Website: lowes
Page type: newsletter-management
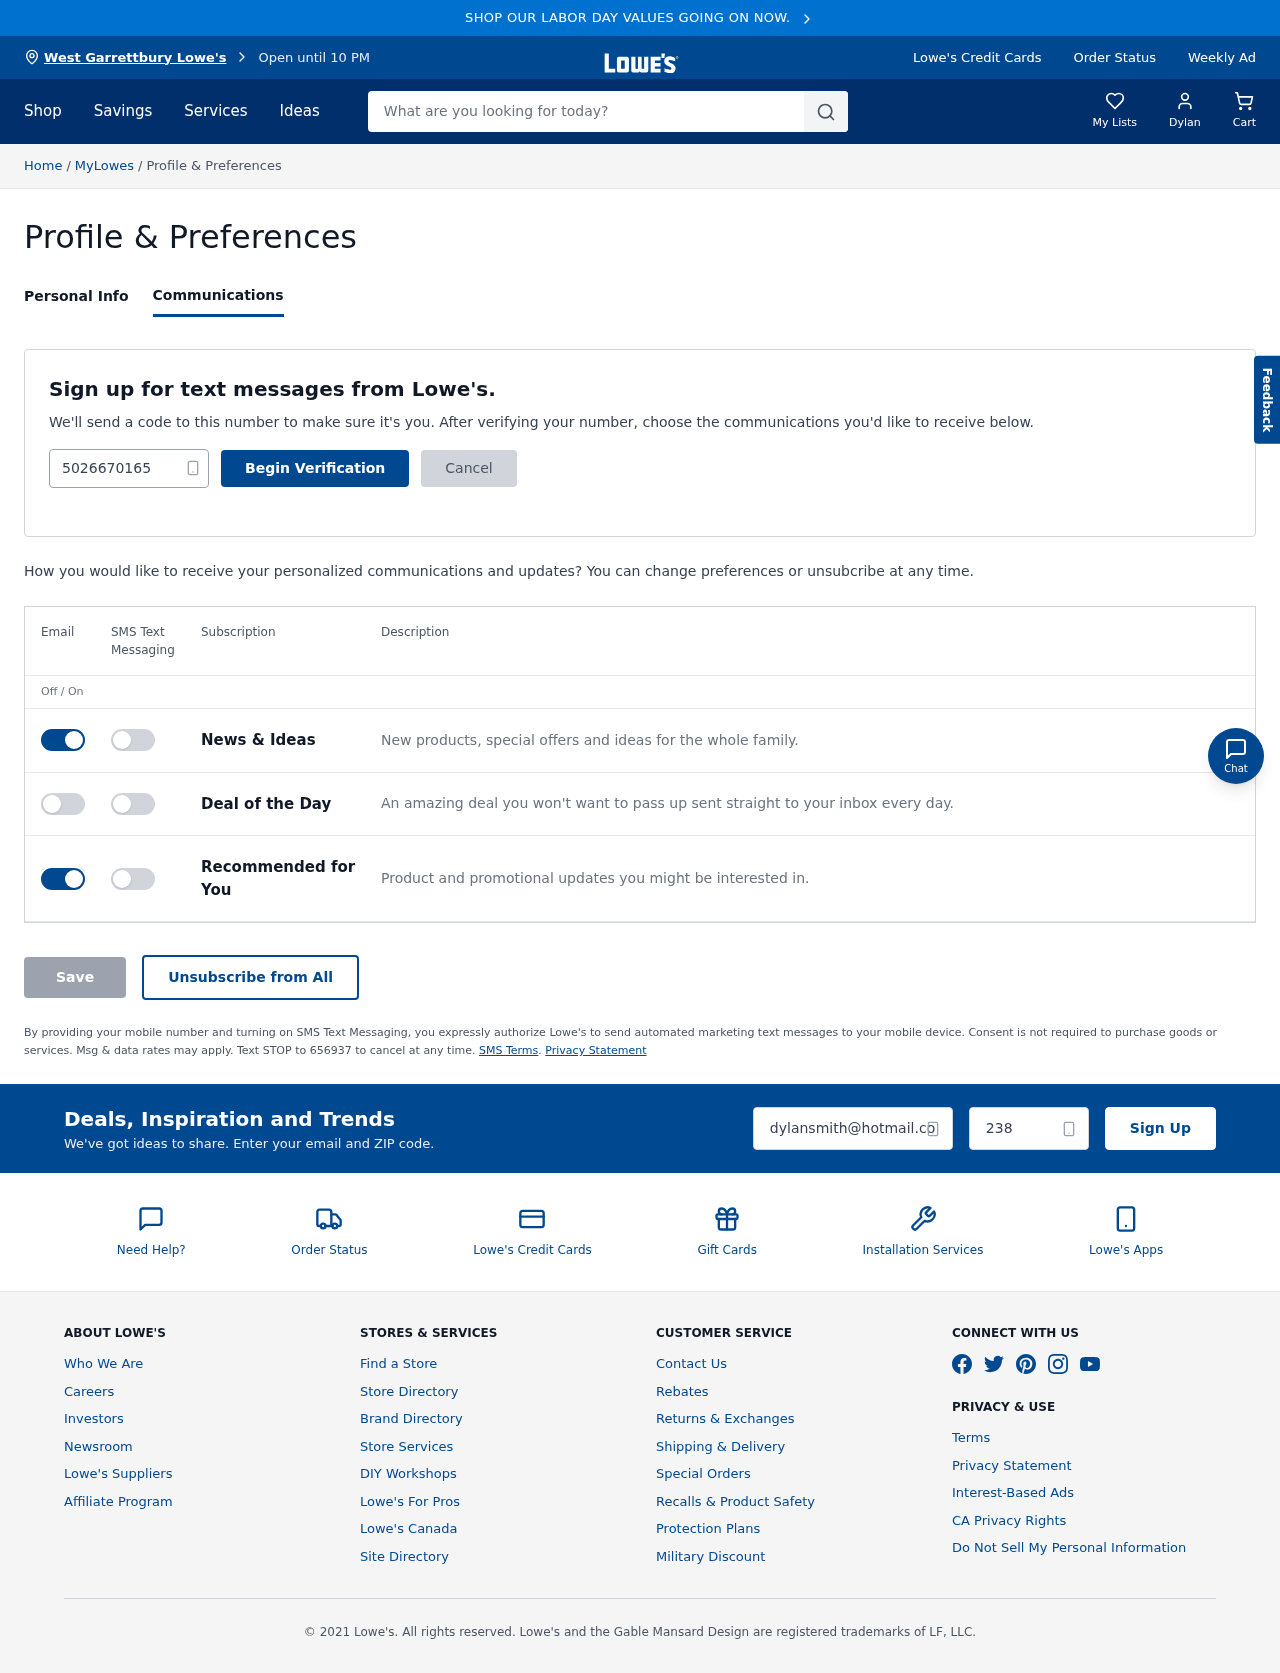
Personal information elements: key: PII_CITY
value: West Garrettbury Lowe's
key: PII_EMAIL
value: dylansmith@hotmail.com
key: PII_FIRSTNAME
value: Dylan
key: PII_PHONE
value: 5026670165
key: PII_POSTCODE
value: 23848
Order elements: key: ORDER_NUM_ITEMS
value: Cart
Search elements: key: HEADER_SEARCH
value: What are you looking for today?